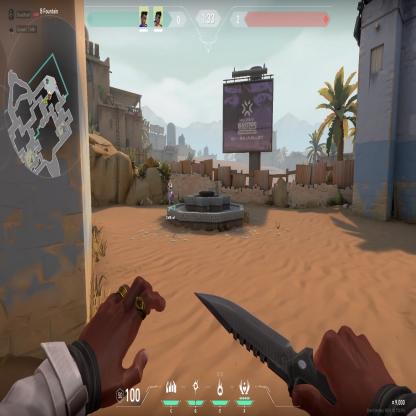
Label: teammate